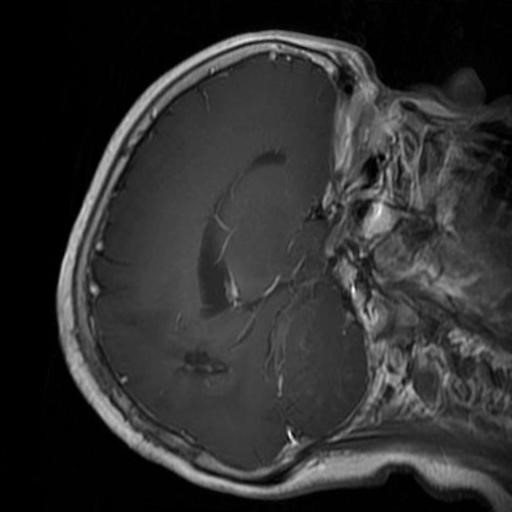
Label: brain_glioma